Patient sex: M
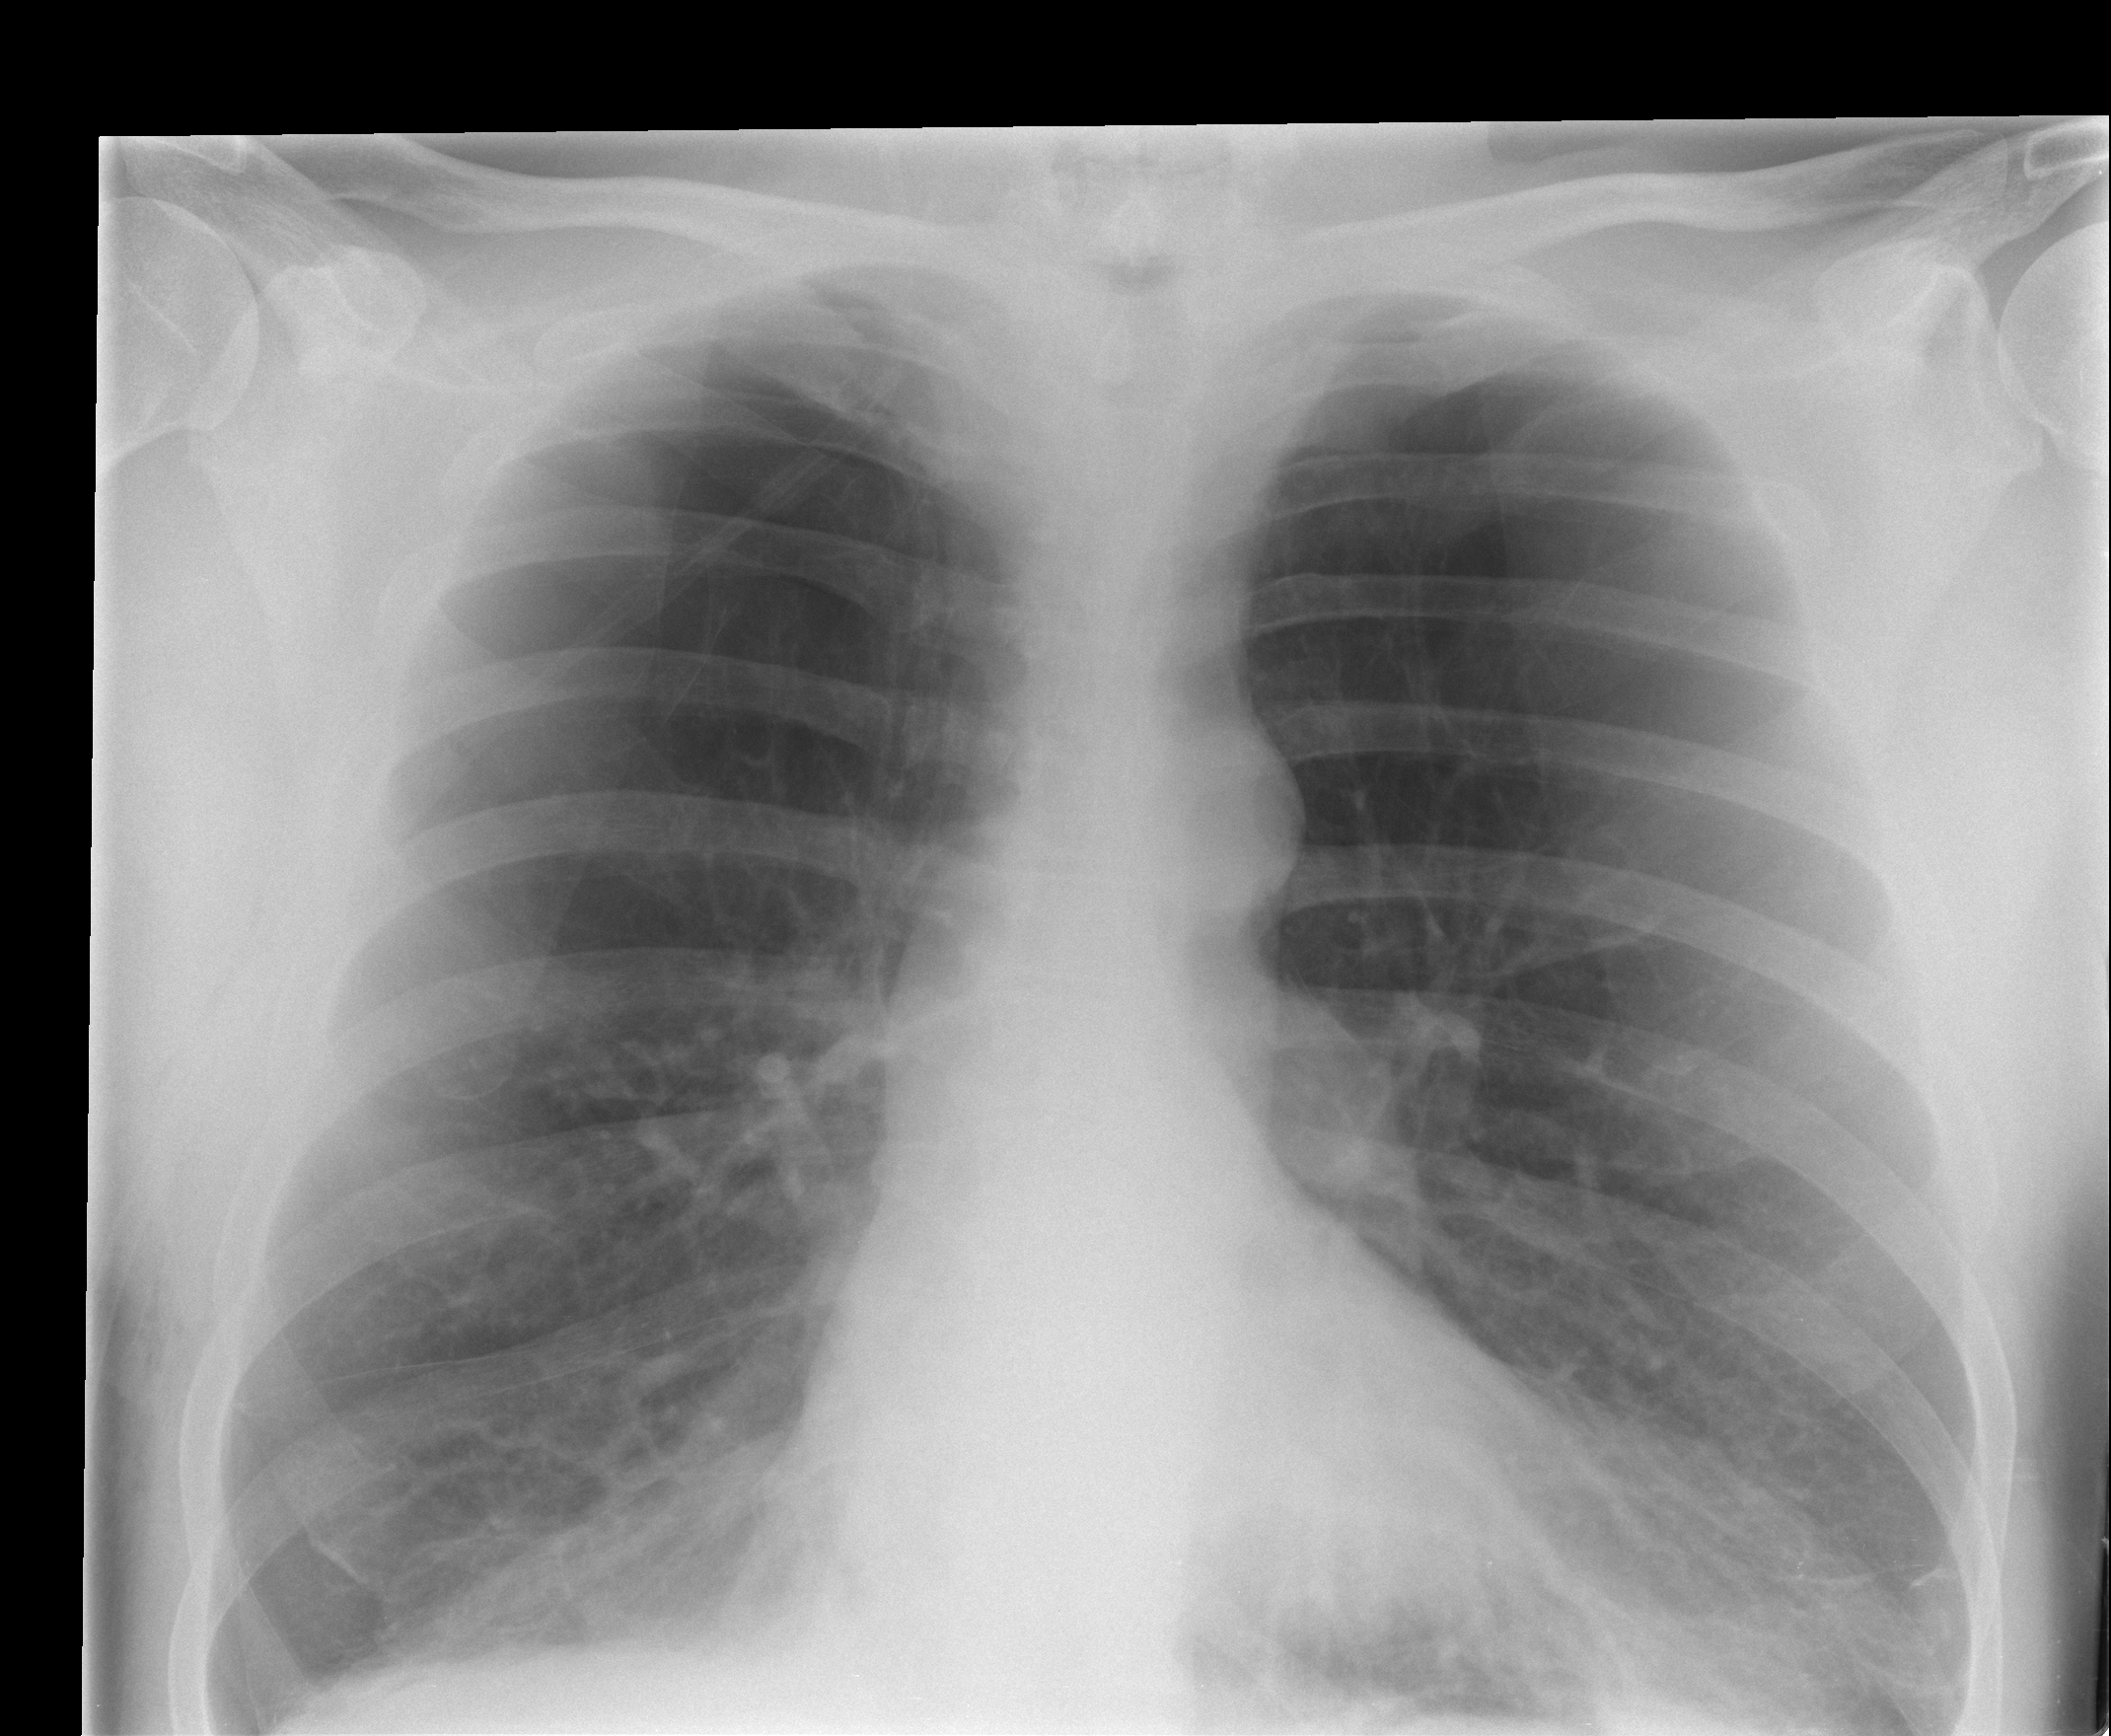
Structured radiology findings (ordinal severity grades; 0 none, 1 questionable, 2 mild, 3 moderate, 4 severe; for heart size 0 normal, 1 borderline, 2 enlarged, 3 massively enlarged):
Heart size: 0
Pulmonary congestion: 0
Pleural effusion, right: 0
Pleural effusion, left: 0
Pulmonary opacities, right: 0
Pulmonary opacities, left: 0
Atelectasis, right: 2
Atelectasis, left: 2